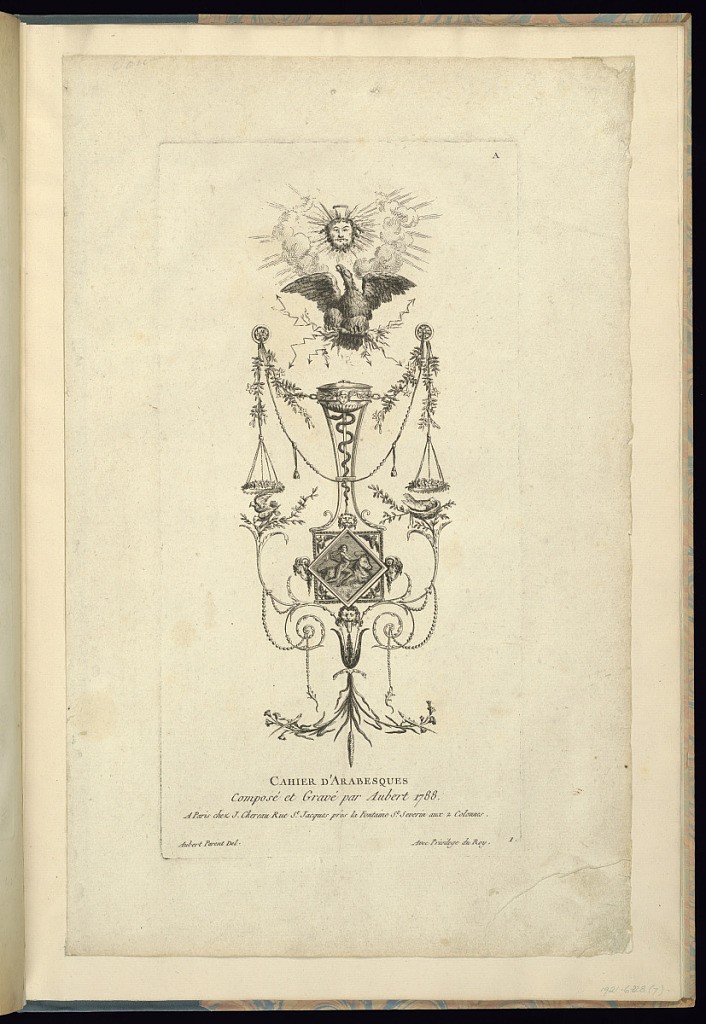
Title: Arabesque Design
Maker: Aubert Henri Joseph A. Parent, French, 1753–1835
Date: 1788
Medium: Etching and engraving on paper
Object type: Print
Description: Arabesque with an Asclepeion tripod and a diamond shaped medallion depicted a woman astride a bull (Europa on a disguised Zeus). The arabesque also features heads of lions and goats, draped beading, birds, and lizards. Above the arabesque is an eagle with thunderbolts in its talons, and a male face as the sun. The print is signed, numbered, and dated.